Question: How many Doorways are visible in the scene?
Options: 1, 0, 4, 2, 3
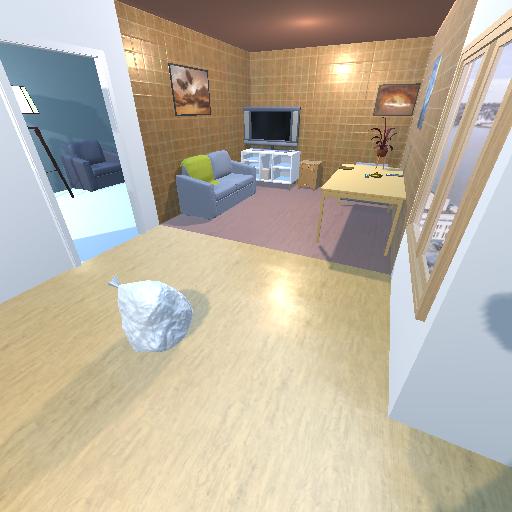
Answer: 1